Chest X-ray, AP view. Patient: 33 years old, sex M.
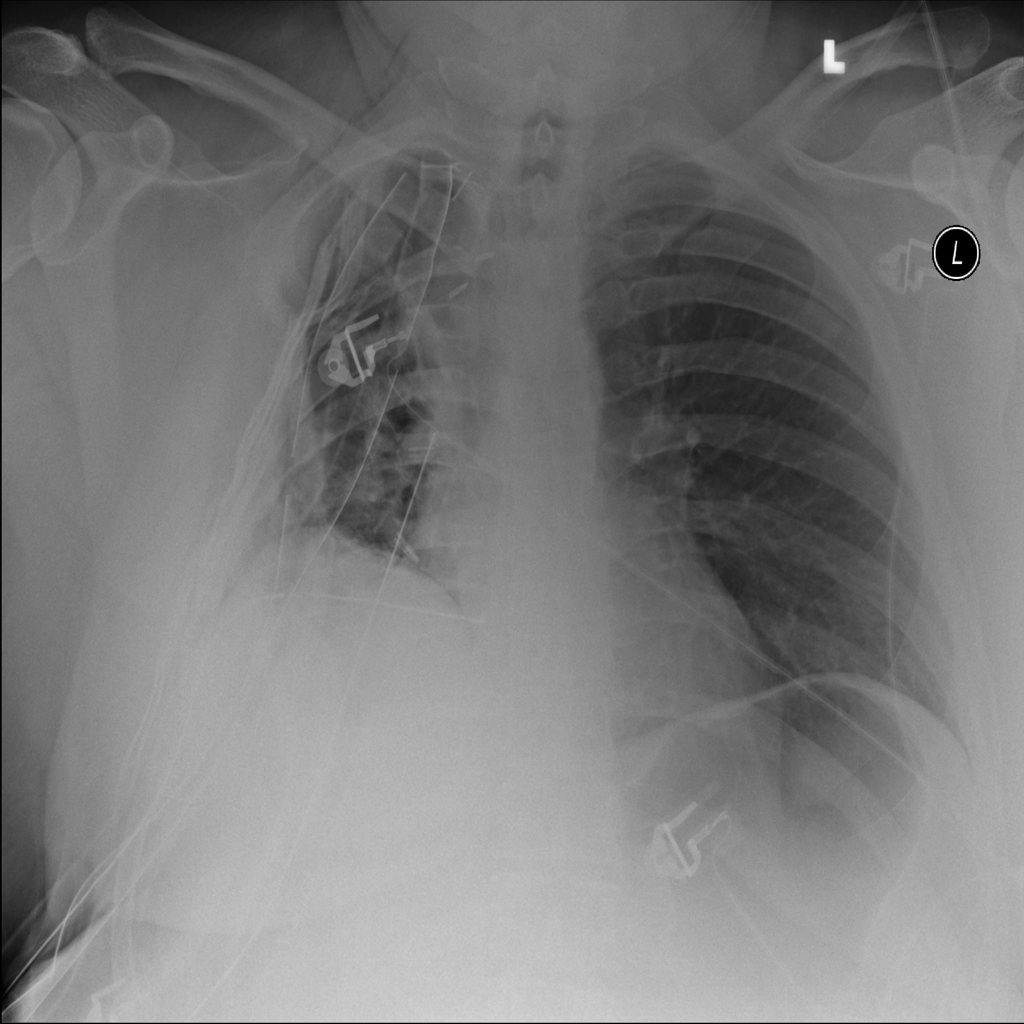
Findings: Infiltration